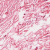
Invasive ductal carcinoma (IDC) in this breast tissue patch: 0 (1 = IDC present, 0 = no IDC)